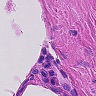
Metastatic tissue present: no